Field crop: maize
Growth stage: 2
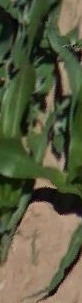
Species: maize